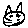
Label: cat